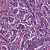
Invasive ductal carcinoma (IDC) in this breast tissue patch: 0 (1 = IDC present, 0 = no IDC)